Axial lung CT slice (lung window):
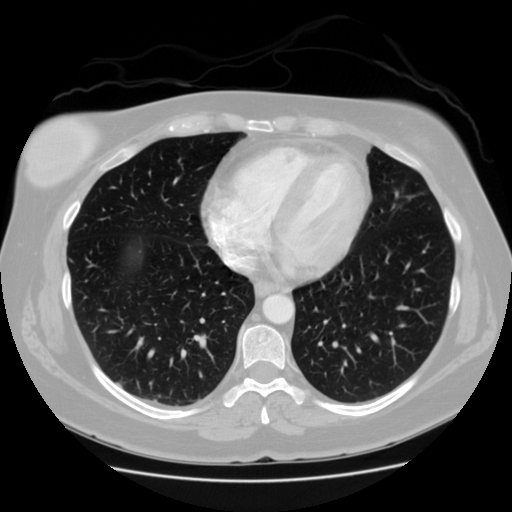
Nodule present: no